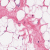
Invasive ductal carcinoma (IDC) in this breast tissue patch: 0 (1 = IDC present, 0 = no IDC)